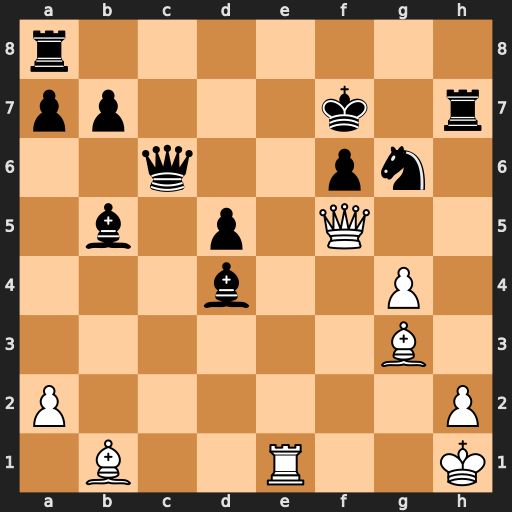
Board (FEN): r7/pp3k1r/2q2pn1/1b1p1Q2/3b2P1/6B1/P6P/1B2R2K
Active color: w
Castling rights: -
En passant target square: -
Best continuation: Qxg6+ Kf8 Qxh7